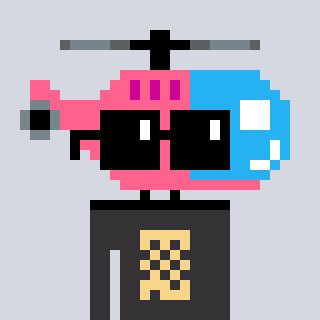
a pixel art character with square black sunglasses, a helicopter-shaped head and a grayscale-colored body on a cool background